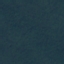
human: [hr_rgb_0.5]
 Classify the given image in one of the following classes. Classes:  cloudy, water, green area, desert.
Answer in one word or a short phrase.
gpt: green area